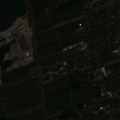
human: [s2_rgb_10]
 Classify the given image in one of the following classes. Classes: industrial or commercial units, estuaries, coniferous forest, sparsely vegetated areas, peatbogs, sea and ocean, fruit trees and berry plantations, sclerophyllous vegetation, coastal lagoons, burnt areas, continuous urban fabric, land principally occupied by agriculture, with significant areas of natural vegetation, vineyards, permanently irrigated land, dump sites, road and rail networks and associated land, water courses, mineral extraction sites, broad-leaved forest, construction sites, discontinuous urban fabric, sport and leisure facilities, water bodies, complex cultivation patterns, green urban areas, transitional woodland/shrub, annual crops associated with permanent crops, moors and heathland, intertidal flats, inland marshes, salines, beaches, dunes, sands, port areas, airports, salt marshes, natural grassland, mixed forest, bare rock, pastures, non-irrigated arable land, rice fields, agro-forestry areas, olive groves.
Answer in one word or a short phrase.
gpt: discontinuous urban fabric, mineral extraction sites, non-irrigated arable land, water bodies